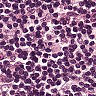
Metastatic tissue present: no